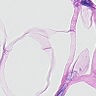
Metastatic tissue present: no